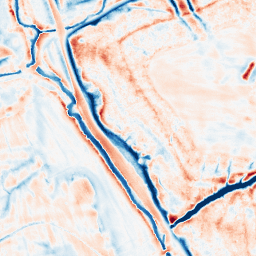
Category: edge_preserving
Decomposition family: bilateral
Decomposition parameters: d: 21
sigma_color: 25
sigma_space: 100
Upsampling method: sinc_blackman
Upsampling parameters: scale: 4
kernel_size: 16
Upsampling scale: 4